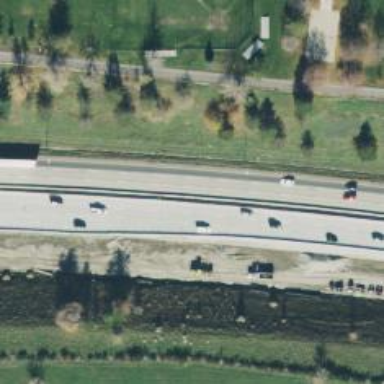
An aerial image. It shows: Motorway junction.